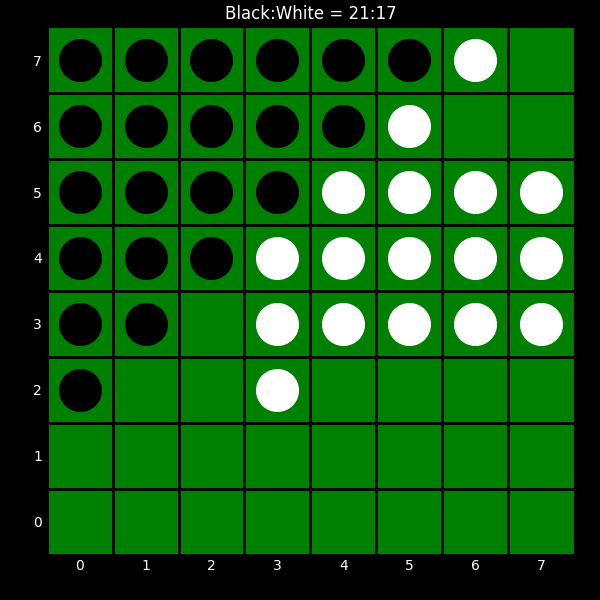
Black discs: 21
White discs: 17